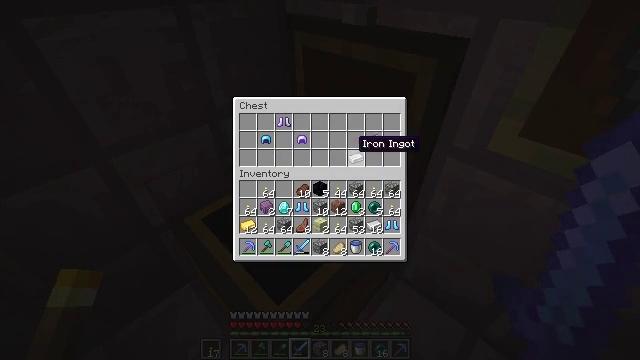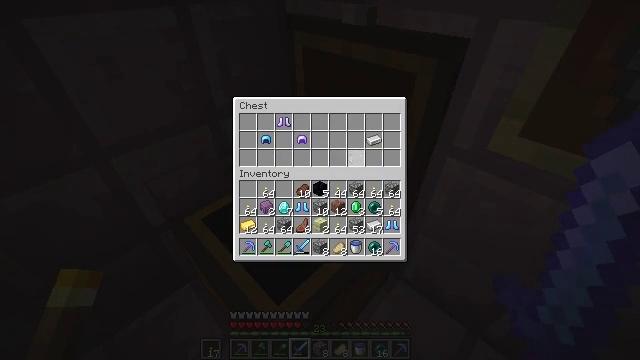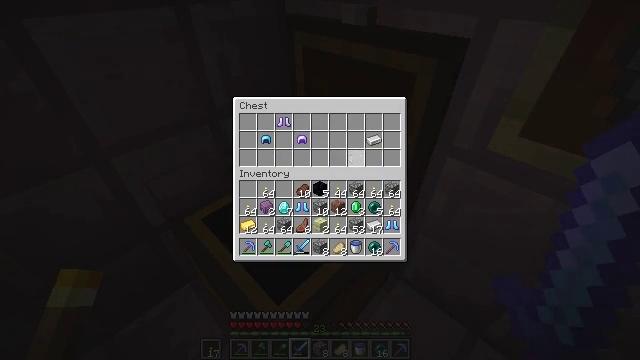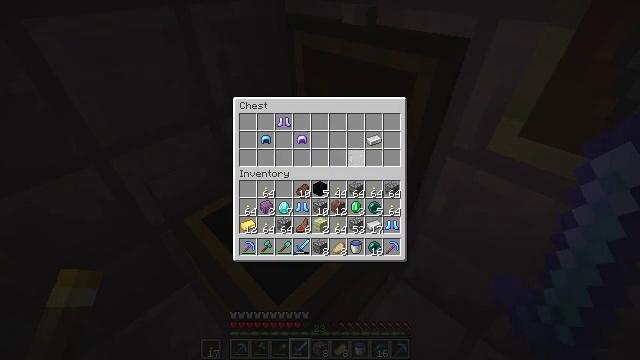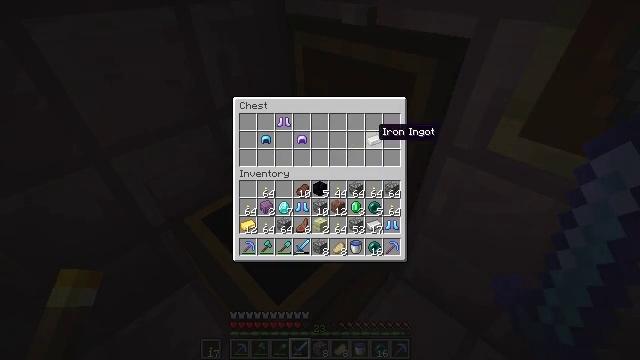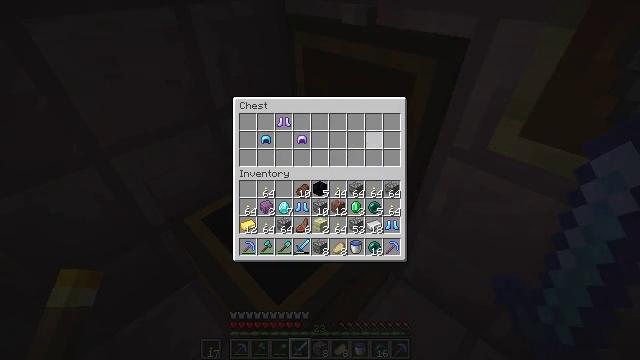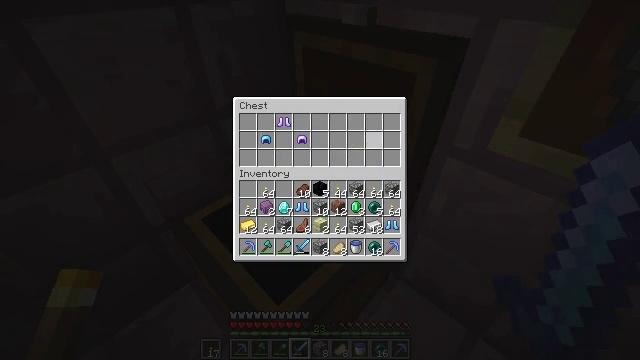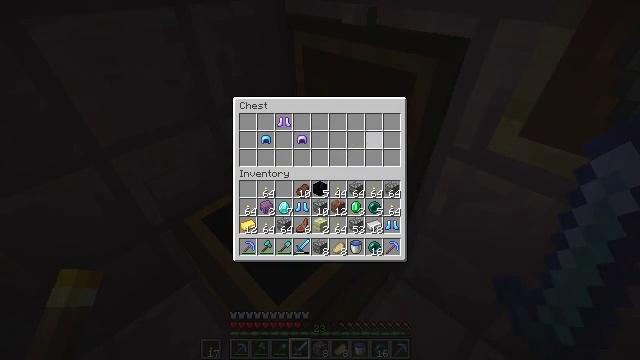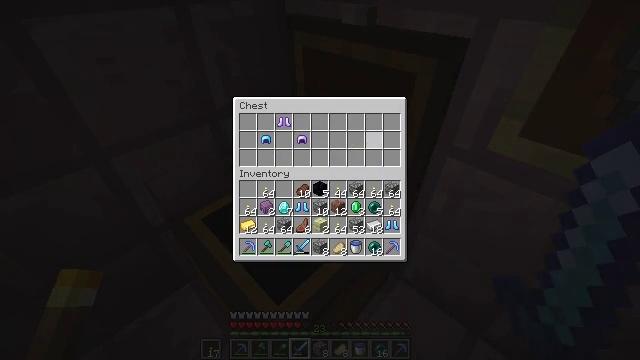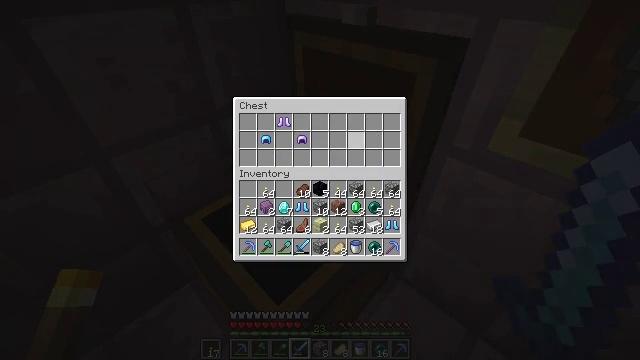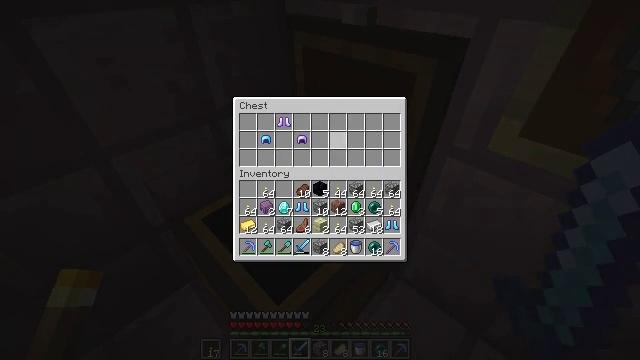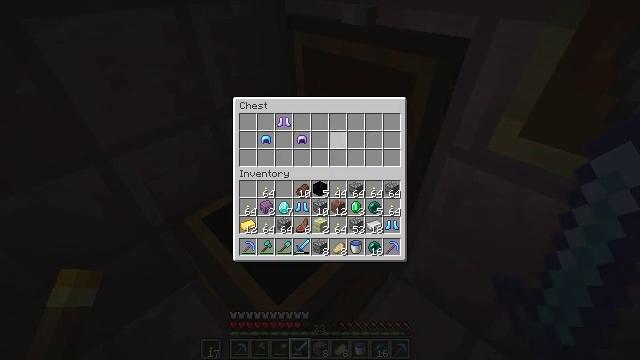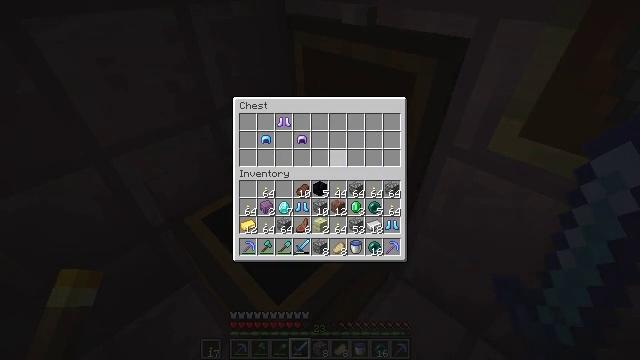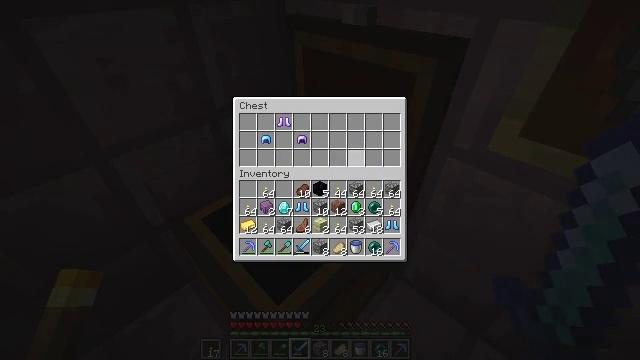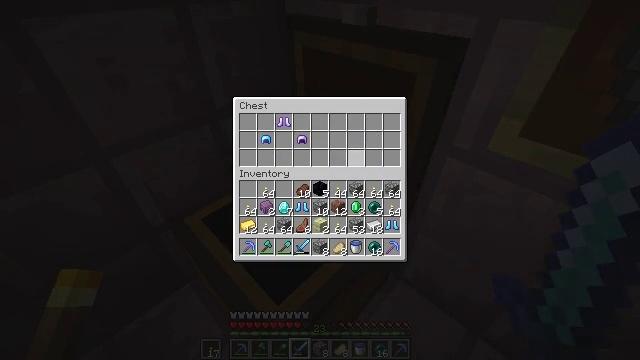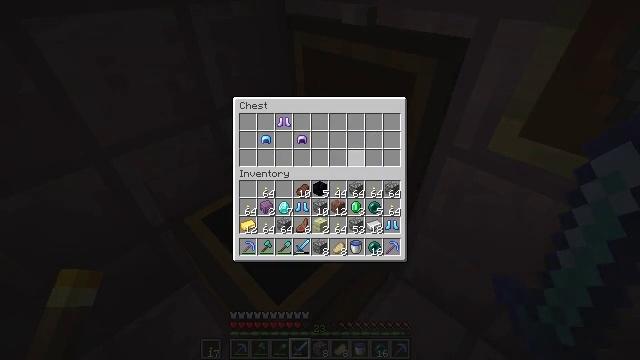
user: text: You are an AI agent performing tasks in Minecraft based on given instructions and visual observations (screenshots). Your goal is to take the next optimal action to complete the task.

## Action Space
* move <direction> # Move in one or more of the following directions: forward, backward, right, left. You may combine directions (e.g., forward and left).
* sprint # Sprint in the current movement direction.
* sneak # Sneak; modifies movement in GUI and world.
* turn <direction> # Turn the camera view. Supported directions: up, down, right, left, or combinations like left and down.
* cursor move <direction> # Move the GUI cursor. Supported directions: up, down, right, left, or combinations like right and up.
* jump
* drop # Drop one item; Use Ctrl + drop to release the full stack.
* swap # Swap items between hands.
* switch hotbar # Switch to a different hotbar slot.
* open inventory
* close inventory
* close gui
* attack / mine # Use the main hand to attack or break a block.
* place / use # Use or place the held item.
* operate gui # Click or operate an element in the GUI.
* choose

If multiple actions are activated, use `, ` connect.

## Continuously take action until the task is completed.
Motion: motion action
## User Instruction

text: Break the brewing stand to collect it.
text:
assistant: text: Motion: sneak, operate gui
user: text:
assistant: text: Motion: sneak, operate gui
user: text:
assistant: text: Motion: sneak
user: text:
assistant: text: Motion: sneak, cursor move right and up
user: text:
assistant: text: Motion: sneak, operate gui
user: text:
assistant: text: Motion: sneak, operate gui
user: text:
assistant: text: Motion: sneak, operate gui
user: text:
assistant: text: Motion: sneak
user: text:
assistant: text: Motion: sneak, cursor move left
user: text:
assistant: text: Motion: sneak, cursor move left
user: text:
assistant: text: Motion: sneak, cursor move down
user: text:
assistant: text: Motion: sneak, cursor move down
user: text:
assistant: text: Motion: sneak
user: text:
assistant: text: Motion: sneak
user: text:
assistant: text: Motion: no_op
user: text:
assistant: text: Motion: no_op
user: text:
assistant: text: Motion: close gui
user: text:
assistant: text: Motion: turn right and up
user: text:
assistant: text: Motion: turn right and up
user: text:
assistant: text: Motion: turn right and up
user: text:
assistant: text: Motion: turn right and up
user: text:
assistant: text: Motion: turn up
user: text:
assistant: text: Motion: turn up
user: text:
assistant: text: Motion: no_op
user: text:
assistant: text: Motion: no_op
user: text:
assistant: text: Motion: turn right
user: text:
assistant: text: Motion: turn right and up
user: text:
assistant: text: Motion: no_op
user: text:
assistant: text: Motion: no_op
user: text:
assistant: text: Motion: no_op